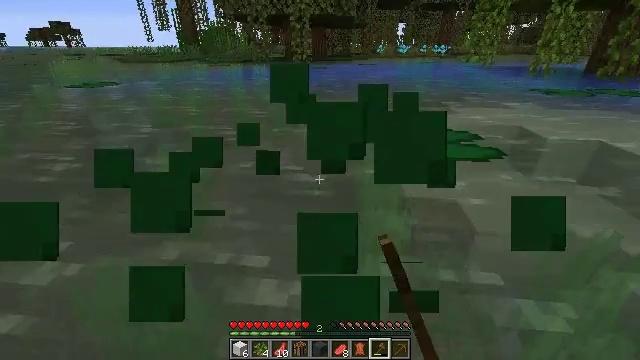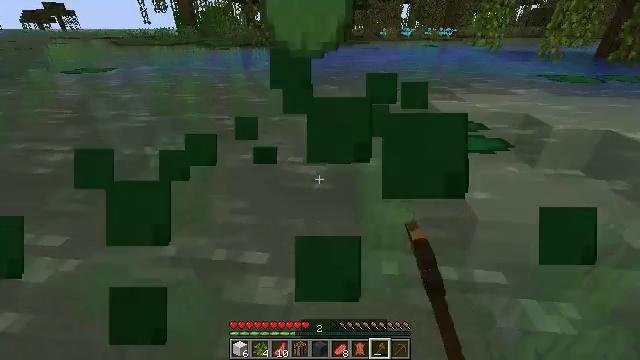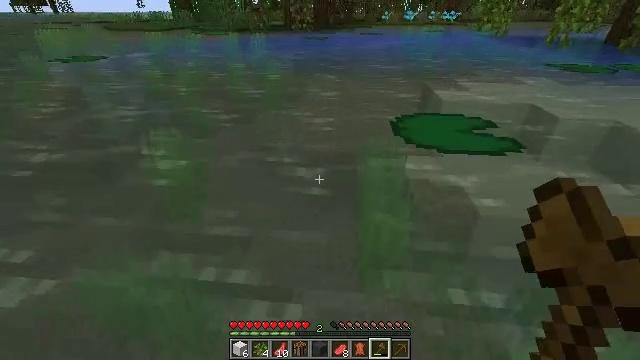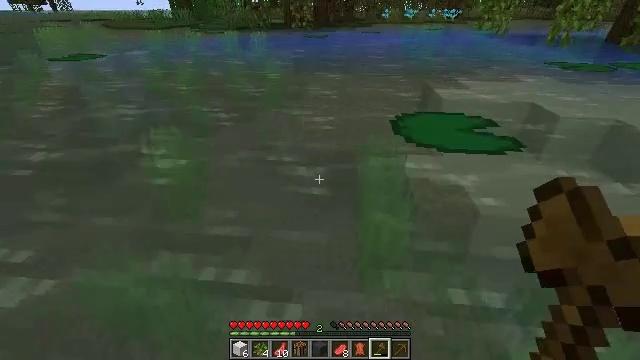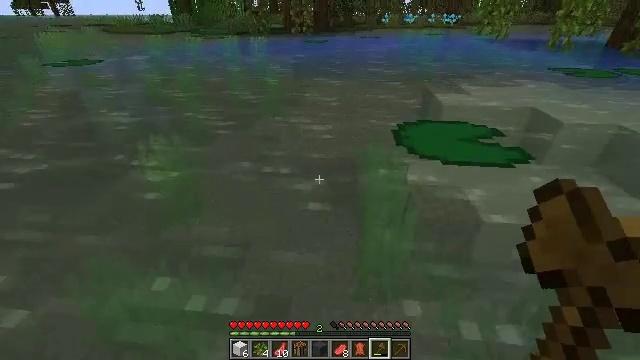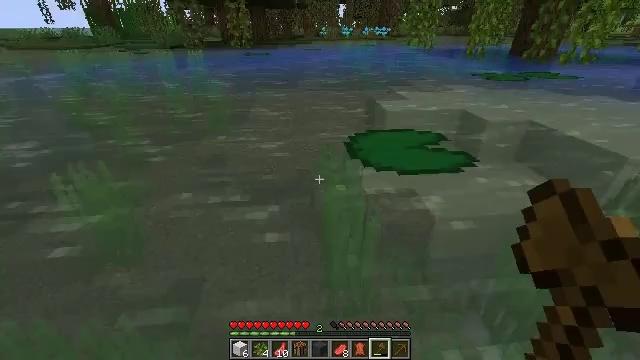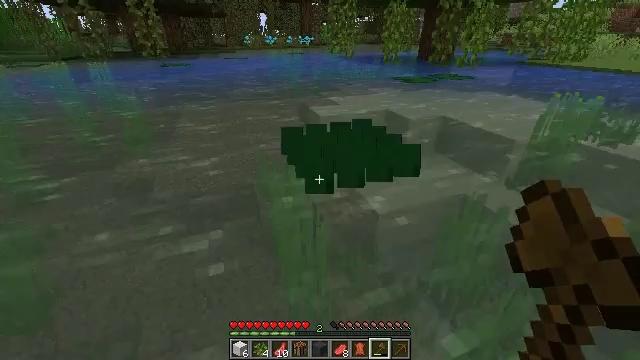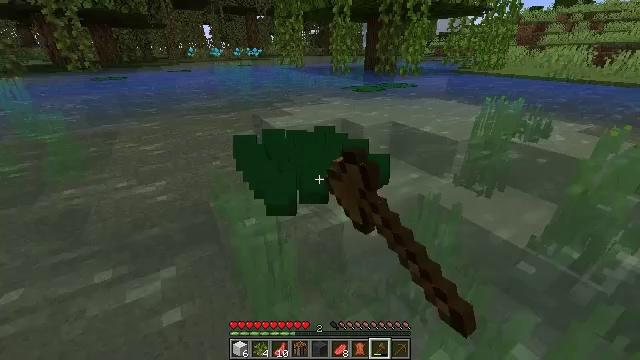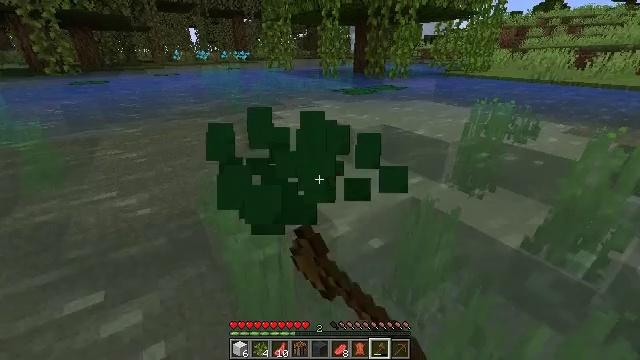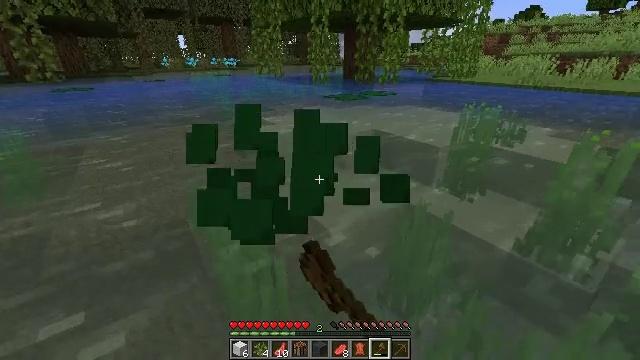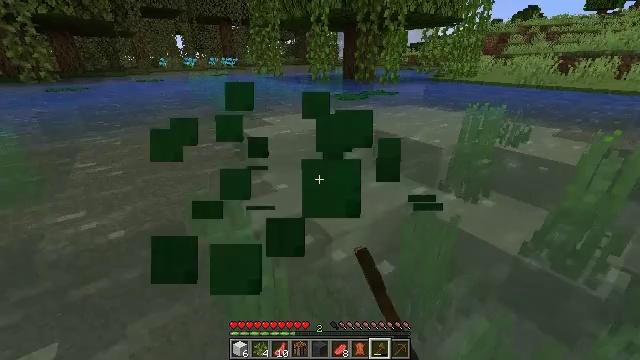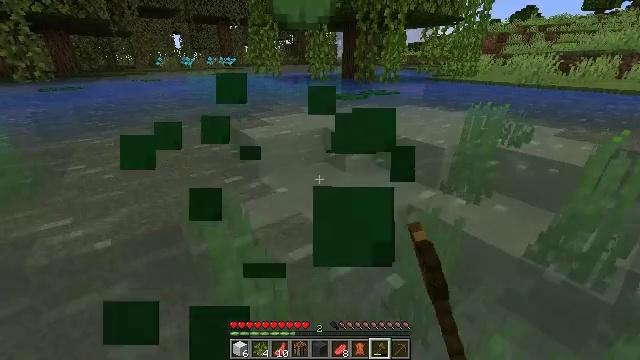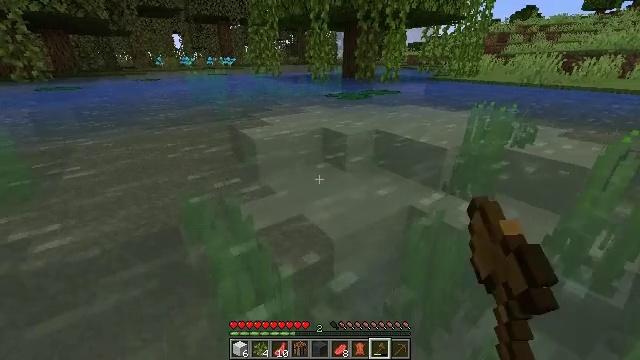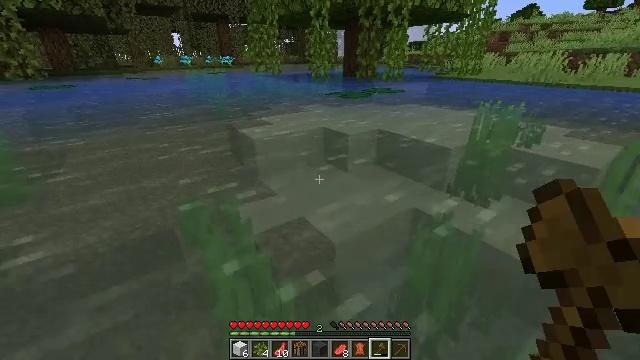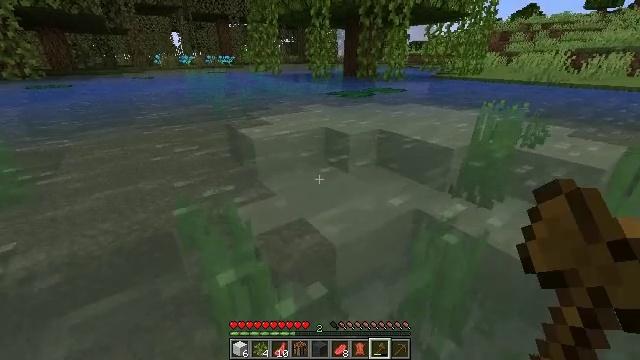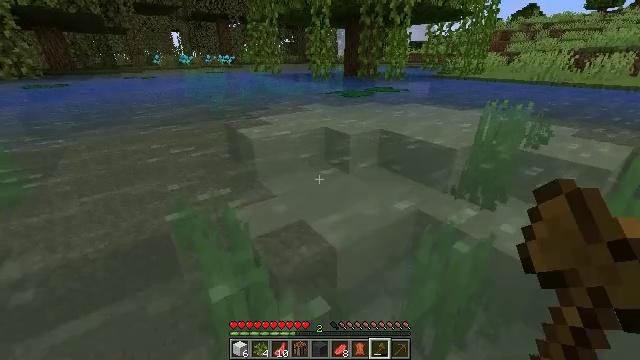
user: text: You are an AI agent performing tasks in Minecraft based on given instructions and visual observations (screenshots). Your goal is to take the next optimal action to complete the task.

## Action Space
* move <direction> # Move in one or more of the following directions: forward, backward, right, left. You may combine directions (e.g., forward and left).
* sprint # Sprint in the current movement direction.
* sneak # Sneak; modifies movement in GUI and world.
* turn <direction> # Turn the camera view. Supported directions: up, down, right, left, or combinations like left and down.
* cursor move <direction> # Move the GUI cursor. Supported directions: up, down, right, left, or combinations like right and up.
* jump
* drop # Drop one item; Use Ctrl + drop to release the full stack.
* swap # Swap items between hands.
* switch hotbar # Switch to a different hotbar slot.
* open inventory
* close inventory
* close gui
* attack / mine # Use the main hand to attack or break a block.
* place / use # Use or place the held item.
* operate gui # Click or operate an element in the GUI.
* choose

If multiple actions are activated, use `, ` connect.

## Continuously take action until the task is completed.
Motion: motion action
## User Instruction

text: Collect a lily pad from a pond.
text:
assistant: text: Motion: move forward, turn down, attack / mine
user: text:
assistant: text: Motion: move forward, turn down, attack / mine
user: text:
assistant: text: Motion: move forward, attack / mine
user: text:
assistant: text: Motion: move forward, attack / mine
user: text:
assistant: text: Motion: move forward, turn right and up, attack / mine
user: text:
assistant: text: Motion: move forward, turn right and up, attack / mine
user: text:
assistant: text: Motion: move forward, turn right and up, attack / mine
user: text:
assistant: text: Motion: move forward, turn right, attack / mine
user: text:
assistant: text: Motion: move forward, turn right and up, attack / mine
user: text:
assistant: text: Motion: move forward, attack / mine
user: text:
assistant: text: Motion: move forward, attack / mine
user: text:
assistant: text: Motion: move forward, attack / mine
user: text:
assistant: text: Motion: move forward, attack / mine
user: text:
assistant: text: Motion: move forward, attack / mine
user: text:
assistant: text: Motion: move forward, attack / mine
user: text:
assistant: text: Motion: move forward, attack / mine
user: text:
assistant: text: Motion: move forward, turn right and up, attack / mine
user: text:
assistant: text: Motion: move forward, turn right and up, attack / mine
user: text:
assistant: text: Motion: move forward, turn right and up
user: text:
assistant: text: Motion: move forward, turn up
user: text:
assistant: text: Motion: move forward, jump
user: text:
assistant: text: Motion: move forward, jump
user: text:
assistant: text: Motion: move forward, jump
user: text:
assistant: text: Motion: move forward, turn left, jump
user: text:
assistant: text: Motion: move forward, turn left, jump
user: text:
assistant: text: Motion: move forward, turn left and down, jump
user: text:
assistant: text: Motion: move forward, turn down
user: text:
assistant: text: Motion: move forward, turn right and down
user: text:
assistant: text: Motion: move forward, turn right and down
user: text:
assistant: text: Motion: move forward